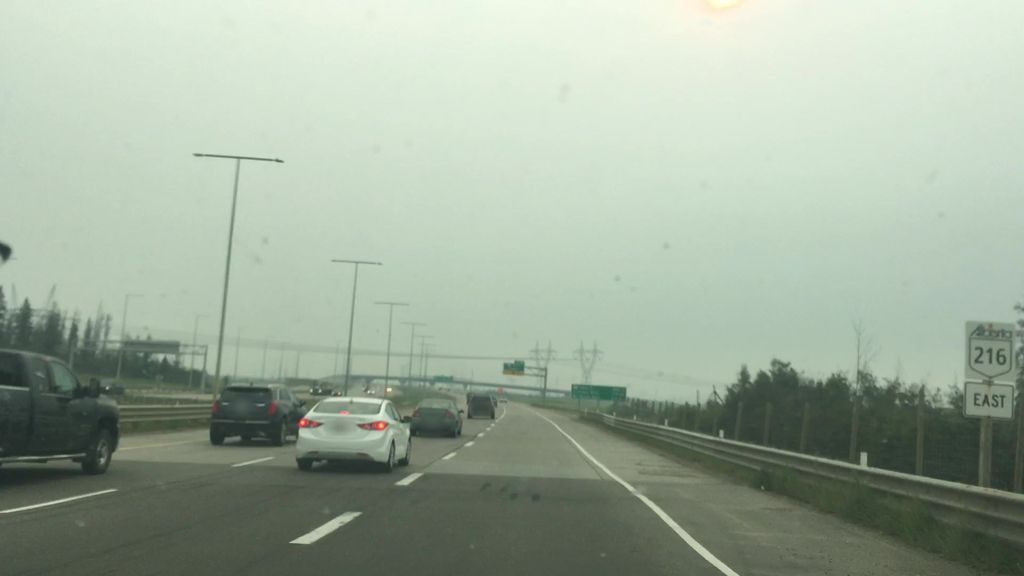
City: edmonton